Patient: sex M, age 34
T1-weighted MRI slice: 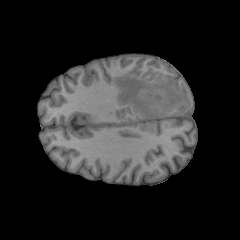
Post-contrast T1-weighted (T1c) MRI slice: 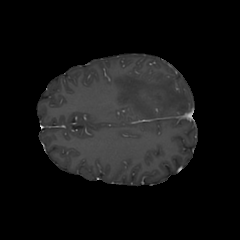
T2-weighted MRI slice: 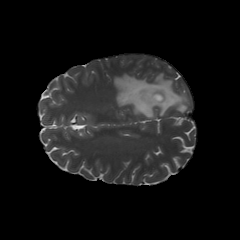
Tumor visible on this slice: yes
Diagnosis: Astrocytoma, IDH-mutant
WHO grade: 3